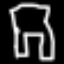
Label: pants